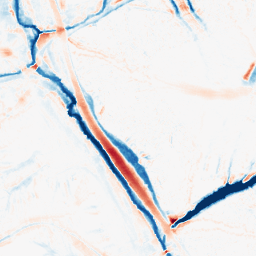
Category: morphological
Decomposition family: tophat_combined
Decomposition parameters: size: 10
Upsampling method: bilinear
Upsampling parameters: scale: 4
Upsampling scale: 4